Question: This is a simple program to retrieve candlestick data from Binance exchange for several pairs. I found out that it could be done with asyncio package.
'''
import websockets
import asyncio
import json
import pprint
async def candle_stick_data():
url = "wss://stream.binance.com:9443/ws/" #steam address
first_pair = 'xlmbusd@kline_1m' #first pair
async with websockets.connect(url+first_pair) as sock:
pairs = '{"method": "SUBSCRIBE", "params": ["xlmbnb@kline_1m","bnbbusd@kline_1m" ], "id": 1}' #other pairs
await sock.send(pairs)
print(f"> {pairs}")
while True:
resp = await sock.recv()
resp=json.loads(resp)
pprint.pprint(resp)
candle = resp['k']
asyncio.get_event_loop().run_until_complete(candle_stick_data())
'''
I am getting messages and changing type to dict with 'json.loads(resp)'. My question is how can I access dict values because 'candle = resp['k']' causes "Key error 'k'". I am new to asyncio maybe I don't need it at all to retrieve data for several pairs.
updated message screenshot

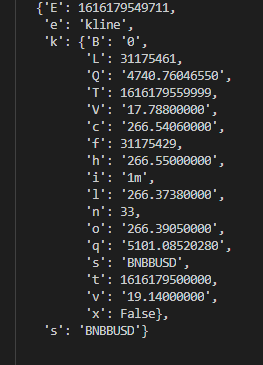
Answer: Your first incoming message really does not have 'k' key in dictionary.
I just added 'if else' block to your code and it works well:
'''
import websockets
import asyncio
import json
import pprint
async def candle_stick_data():
url = "wss://stream.binance.com:9443/ws/" #steam address
first_pair = 'xlmbusd@kline_1m' #first pair
async with websockets.connect(url+first_pair) as sock:
pairs = '{"method": "SUBSCRIBE", "params": ["xlmbnb@kline_1m","bnbbusd@kline_1m" ], "id": 1}' #other pairs
await sock.send(pairs)
print(f"> {pairs}")
while True:
resp = await sock.recv()
resp = json.loads(resp)
# get 'k' key value if it exits, otherwise None
k_key_val = resp.get('k', None)
# easy if else block
if not k_key_val:
print(f"No k key found: {resp}")
else:
pprint.pprint(k_key_val)
if __name__ == '__main__':
asyncio.get_event_loop().run_until_complete(candle_stick_data())
'''